Question: I don't understand why sometime I can't perform a '.where()' on a generic list. Most of the time it's shown in the intellisense, but sometimes it's not.
Is it related to the fact that the list is a parameter? Or is it related to resharper's intellisense?

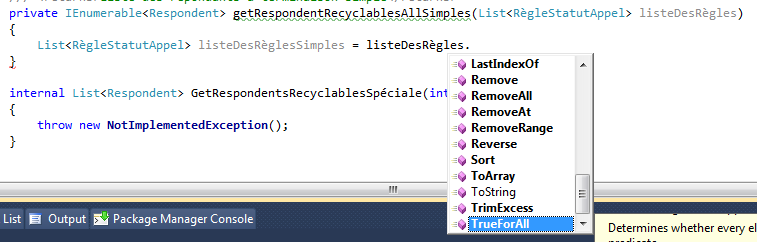
Answer: You need to import the appropriate namespace:
'''
using System.Linq;
'''